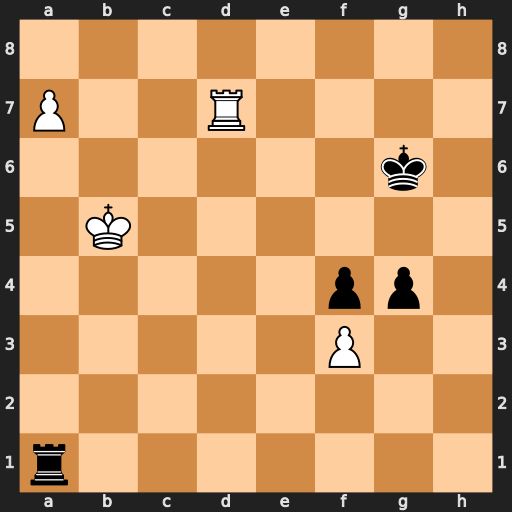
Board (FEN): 8/P2R4/6k1/1K6/5pp1/5P2/8/r7
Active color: w
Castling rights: -
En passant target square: -
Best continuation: Rd6+ Kf7 Ra6